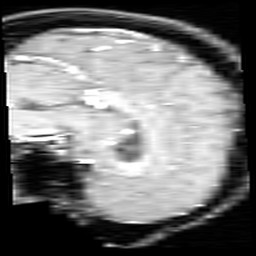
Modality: inplaneT1
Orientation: sagittal
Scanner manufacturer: ge
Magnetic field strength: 3 T
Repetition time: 0.2 s
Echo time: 0.0036 s